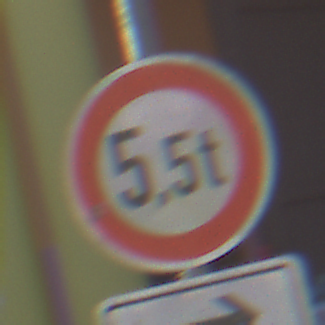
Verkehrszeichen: TatsaechlicheMasse
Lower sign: RichtungsangabeDurchPfeile5
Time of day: MorningAfternoon
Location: Outdoor (Special)
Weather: PartlyCloudy
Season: NotSpecified
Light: Natural